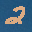
Label: 2